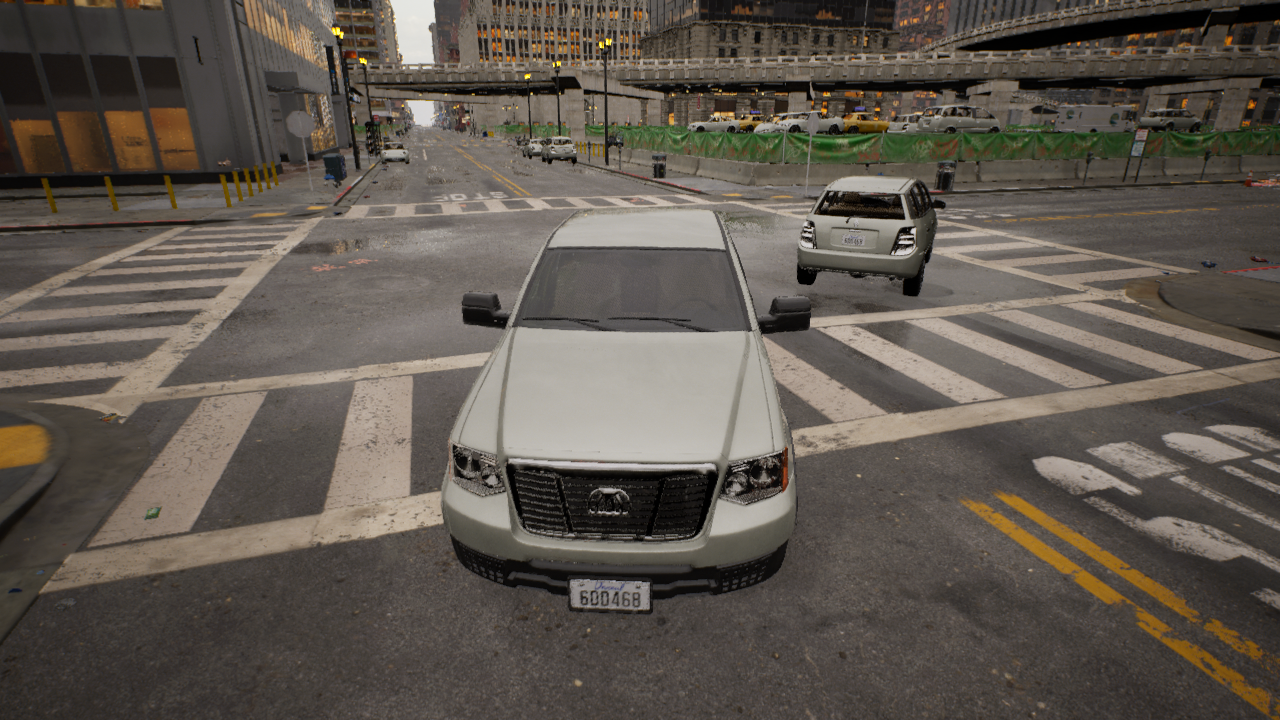
Venue: intersection
Lighting: golden hour
Vehicle rig: pickup